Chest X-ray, AP view. Patient: 33 years old, sex F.
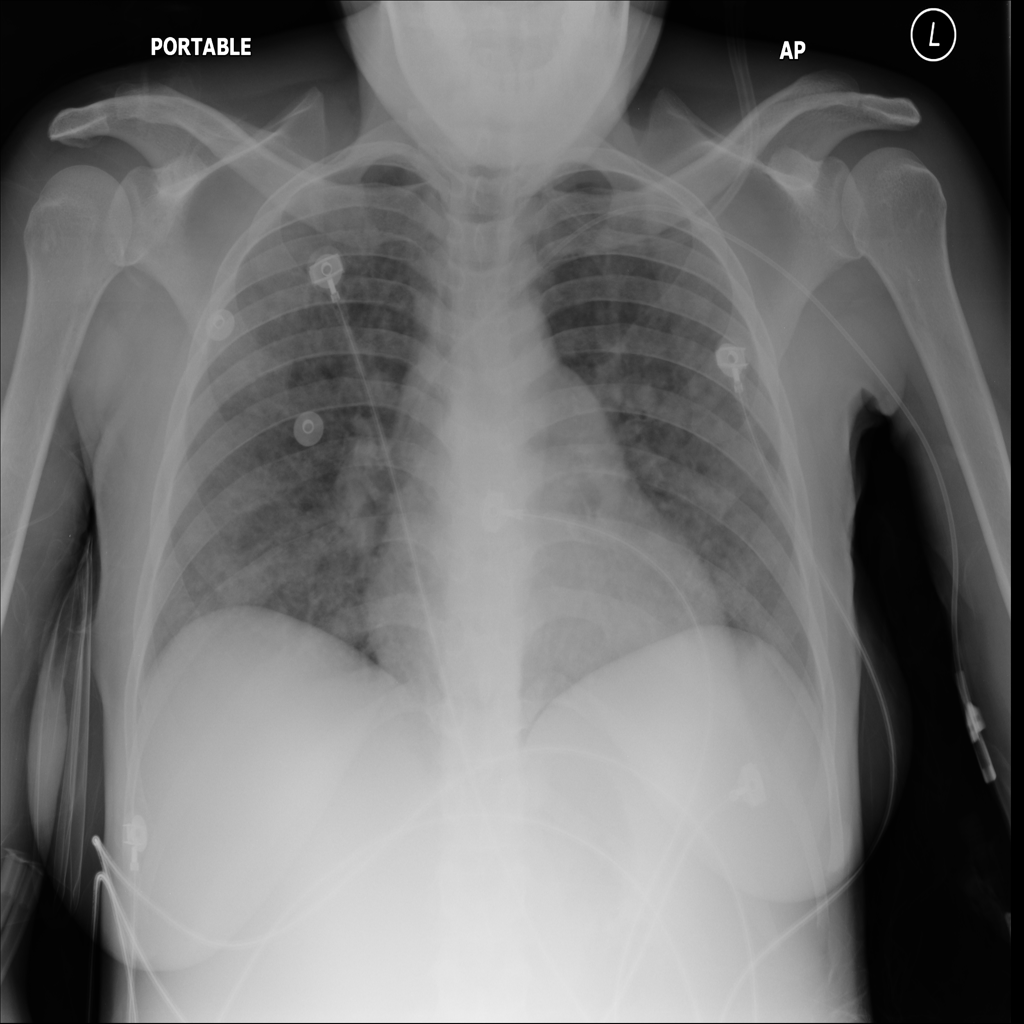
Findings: Nodule